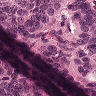
Metastatic tissue present: yes